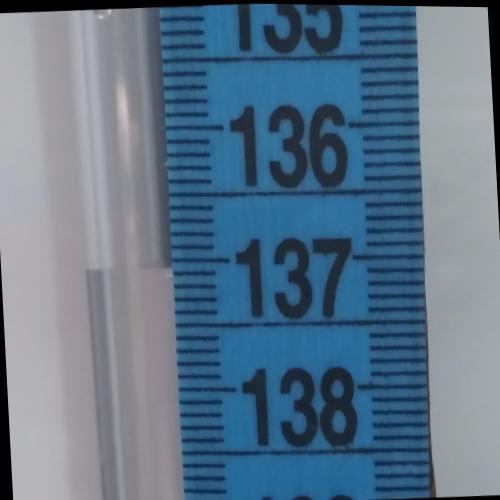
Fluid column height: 137.1 cm